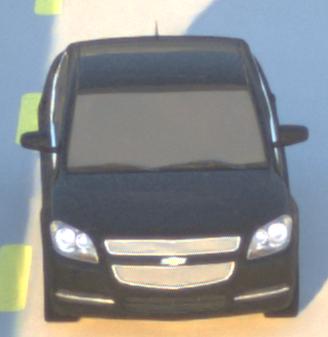
Make: Chevrolet
Model: Malibu 2.4
Detailed model: Malibu
Model produced from: 2012/07
Model produced until: 2014/08
Doors: 4
Color: black
Road condition: dry road
Daytime: sunrise or sunset
Contrast: medium contrast